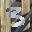
Label: 3